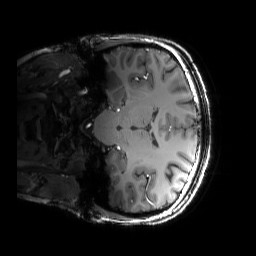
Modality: T1w
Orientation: coronal
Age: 28
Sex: female
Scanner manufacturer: siemens
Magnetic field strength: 6.98 T
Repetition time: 3 s
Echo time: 0.00388 s